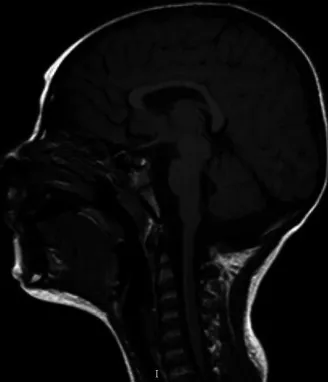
Brain MRI of patient 2 at 3 years of age. (A) Mid-sagittal T1-weighted image showing hypoplasia of the corpus callosum.
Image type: radiology (mri)